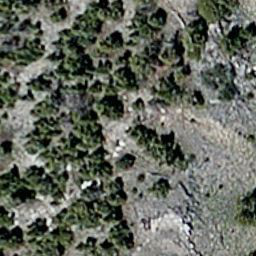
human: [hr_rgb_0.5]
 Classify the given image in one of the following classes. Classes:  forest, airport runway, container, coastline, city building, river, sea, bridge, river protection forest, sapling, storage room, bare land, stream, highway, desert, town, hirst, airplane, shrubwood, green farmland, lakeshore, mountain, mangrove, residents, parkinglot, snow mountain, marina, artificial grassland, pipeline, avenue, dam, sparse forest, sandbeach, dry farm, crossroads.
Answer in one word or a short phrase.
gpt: sparse forest